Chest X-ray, PA view. Patient: 58 years old, sex F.
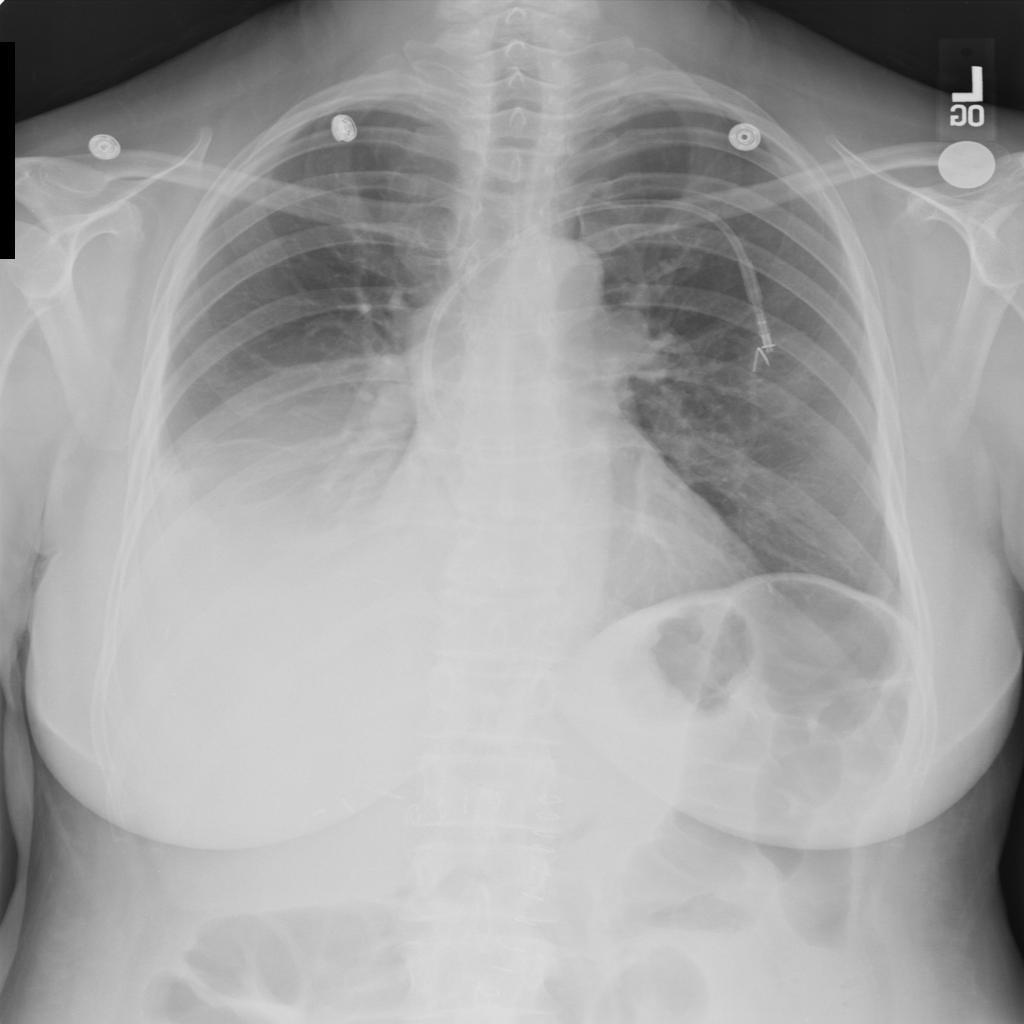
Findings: Atelectasis, Consolidation